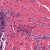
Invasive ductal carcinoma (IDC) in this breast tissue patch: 0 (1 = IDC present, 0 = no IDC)